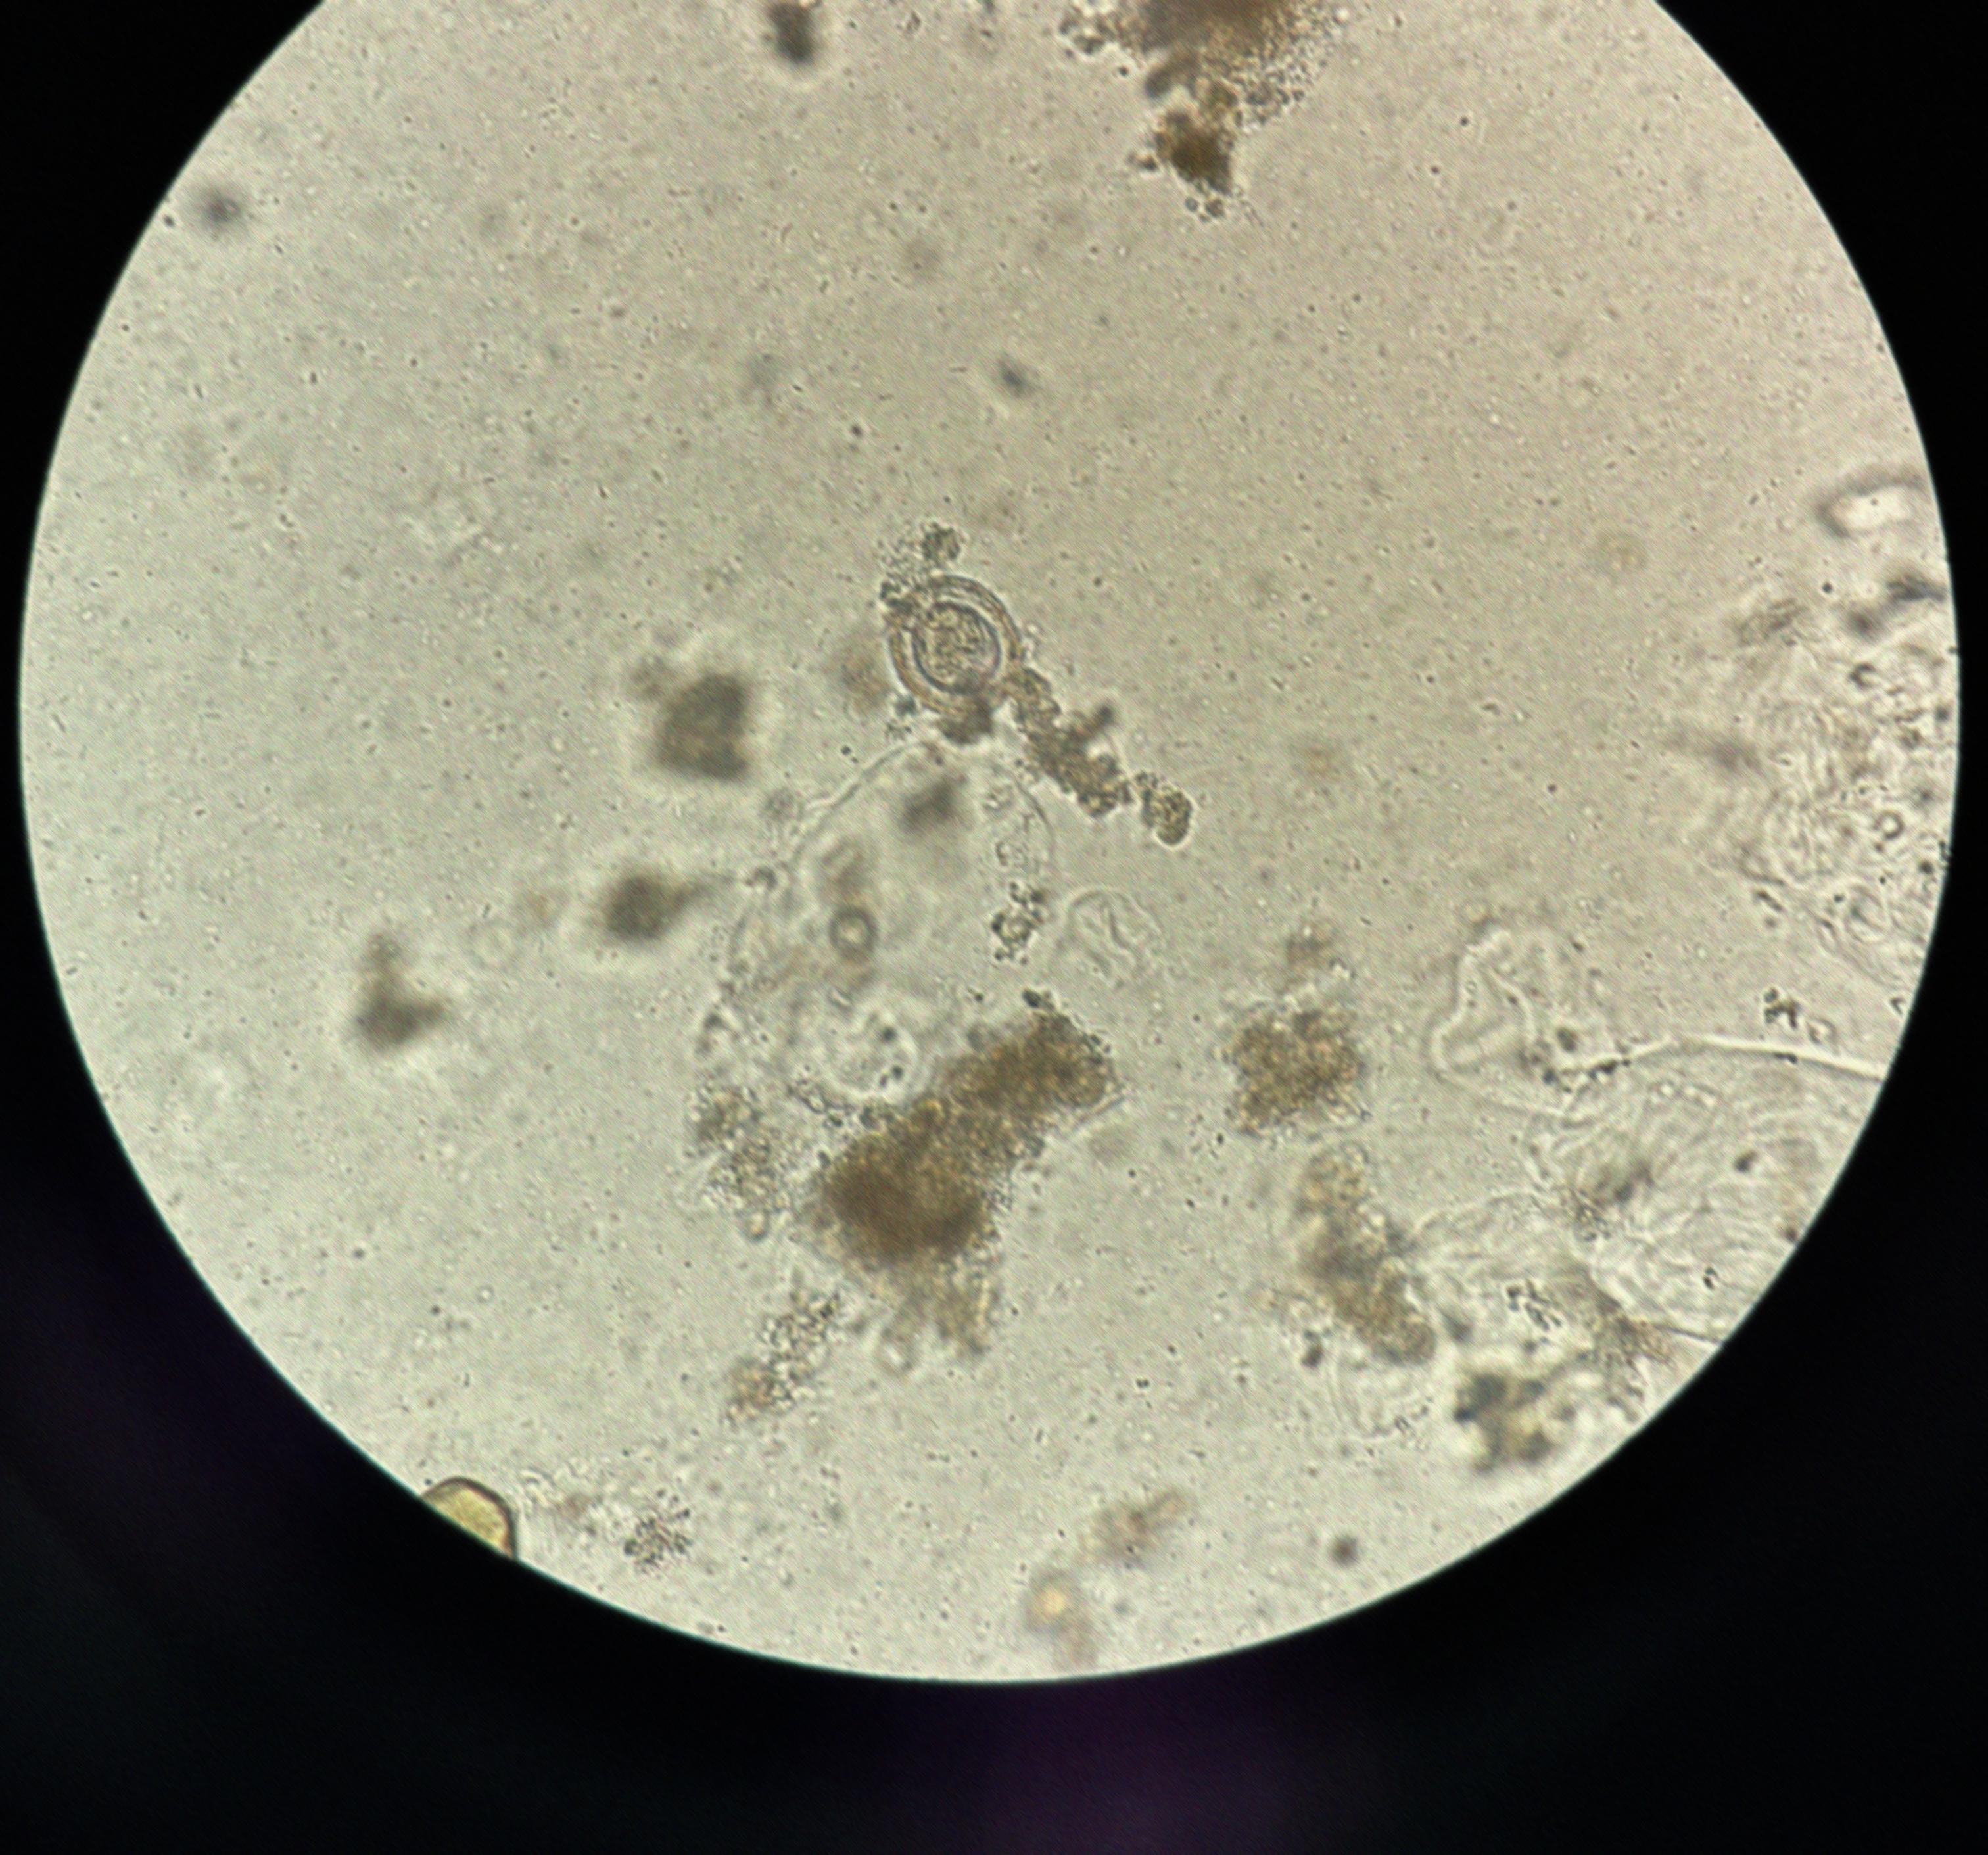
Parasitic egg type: Hymenolepis nana